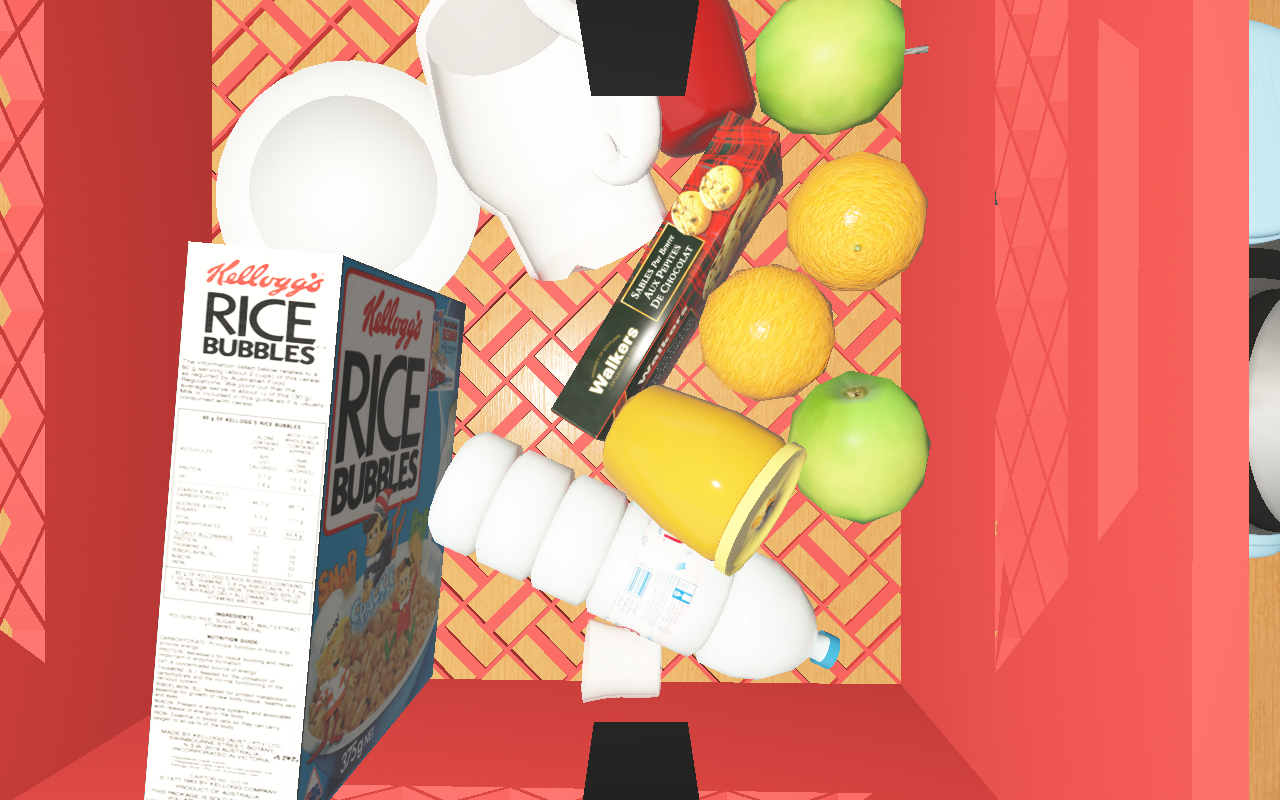
Objects in the scene:
carafe
water bottle
apple
apple
orange
orange
glass
wineglass
jam jar
cereal box
cereal box
biscuit box